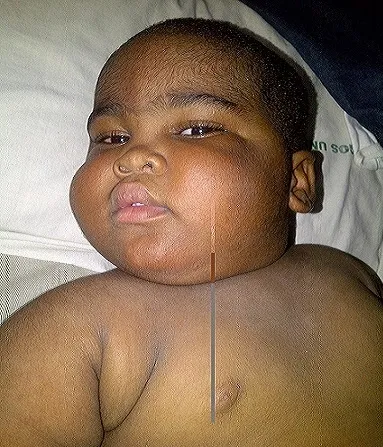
Cushingoid facies of the 1st affected child.
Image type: medical_photograph (other_medical_photograph)